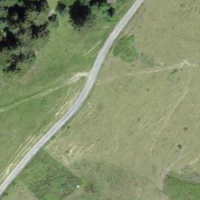
EUNIS habitat code: 23
Species observed at this site:
Silene dioica
Caltha palustris